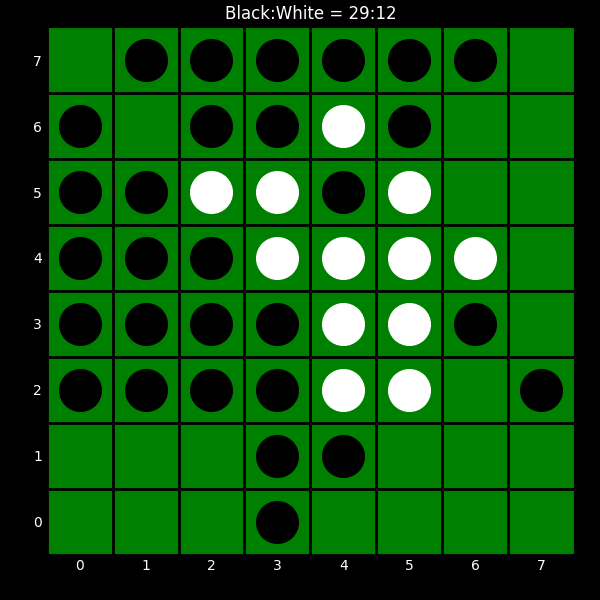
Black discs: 29
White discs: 12